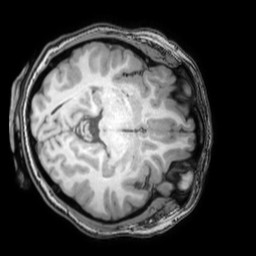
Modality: T1w
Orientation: axial
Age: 22
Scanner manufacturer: philips
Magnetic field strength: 3 T
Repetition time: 0.007 s
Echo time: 0.003501 s